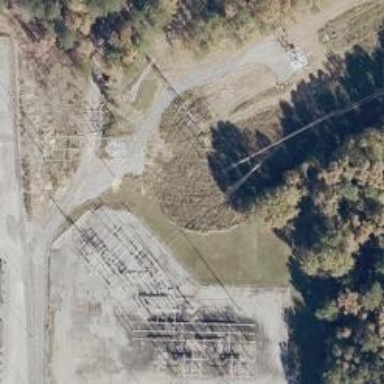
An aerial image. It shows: Power tower.